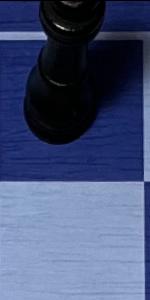
Label: Empty